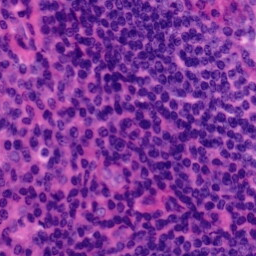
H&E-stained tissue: Tonsil